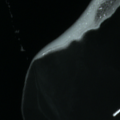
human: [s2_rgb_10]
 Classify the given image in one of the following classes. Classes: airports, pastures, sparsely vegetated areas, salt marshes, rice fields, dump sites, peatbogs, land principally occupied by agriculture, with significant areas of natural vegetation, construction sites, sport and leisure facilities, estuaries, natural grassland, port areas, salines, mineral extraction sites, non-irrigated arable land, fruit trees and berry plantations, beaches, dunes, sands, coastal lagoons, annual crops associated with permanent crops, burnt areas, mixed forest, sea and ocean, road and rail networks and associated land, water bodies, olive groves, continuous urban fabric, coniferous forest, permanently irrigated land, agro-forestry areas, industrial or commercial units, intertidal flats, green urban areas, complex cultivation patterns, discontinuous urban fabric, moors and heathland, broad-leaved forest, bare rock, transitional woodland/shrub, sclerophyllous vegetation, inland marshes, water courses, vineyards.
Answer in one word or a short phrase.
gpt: sea and ocean